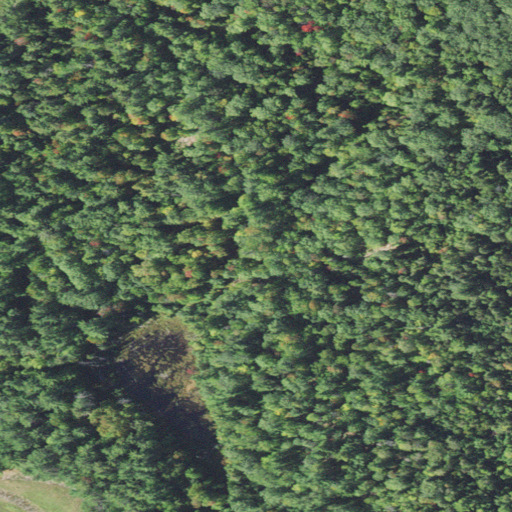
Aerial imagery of ridge(s) in New Hampshire named Ellsworth Hill containing mixed forest, evergreen forest, deciduous forest, woody wetlands, and pasture